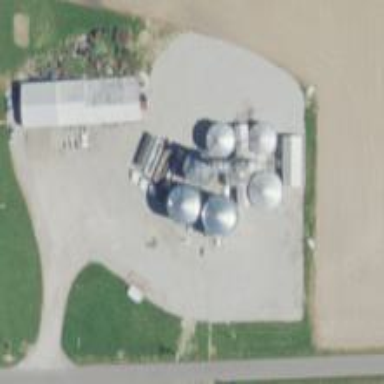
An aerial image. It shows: Silo.